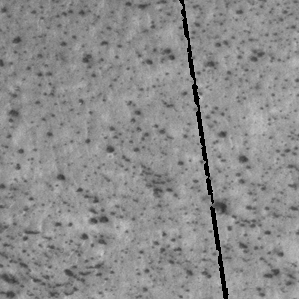
Label: frost